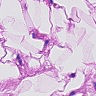
Metastatic tissue present: no